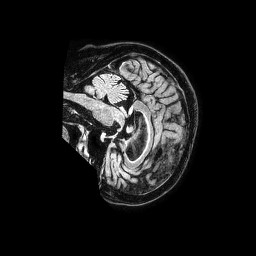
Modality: FLAIR
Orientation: sagittal
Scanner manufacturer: philips
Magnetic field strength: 1.5 T
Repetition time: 4.8 s
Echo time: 0.3 s